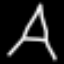
Label: The Eiffel Tower